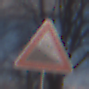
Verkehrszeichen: Gefaelle10
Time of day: MorningAfternoon
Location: Outdoor (Nature)
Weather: PartlyCloudy
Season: NotSpecified
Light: Natural